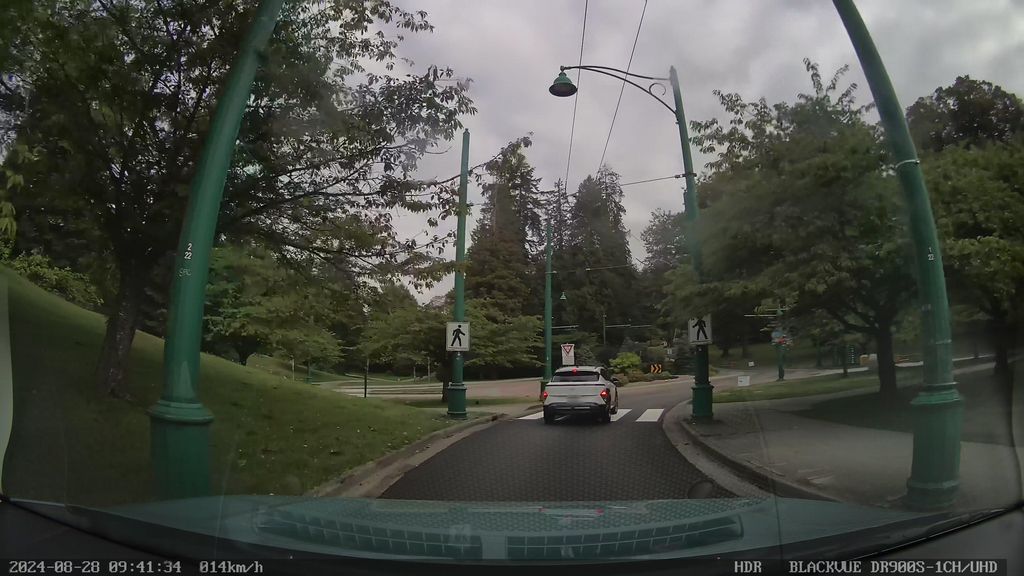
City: vancouver